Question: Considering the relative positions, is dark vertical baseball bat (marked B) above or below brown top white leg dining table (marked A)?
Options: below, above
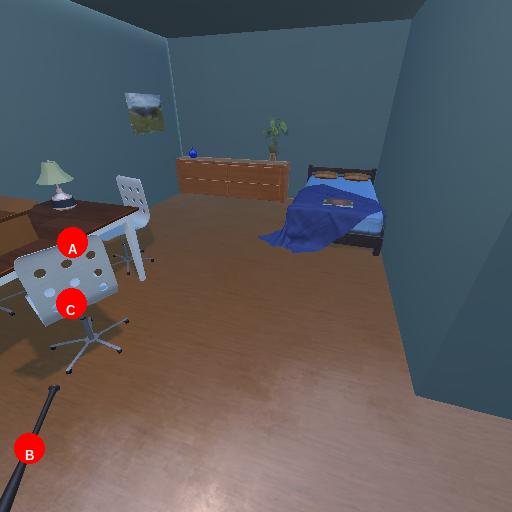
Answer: below